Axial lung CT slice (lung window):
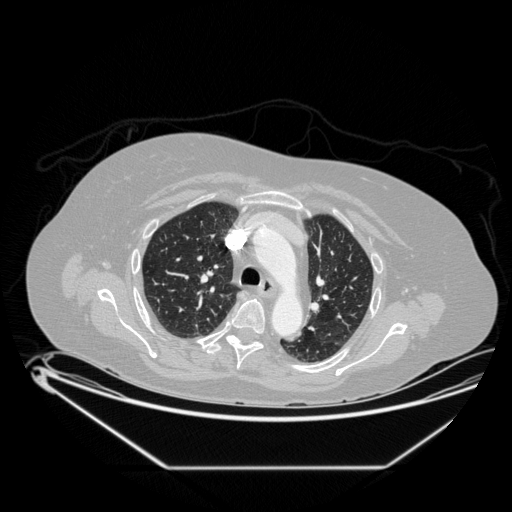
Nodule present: no